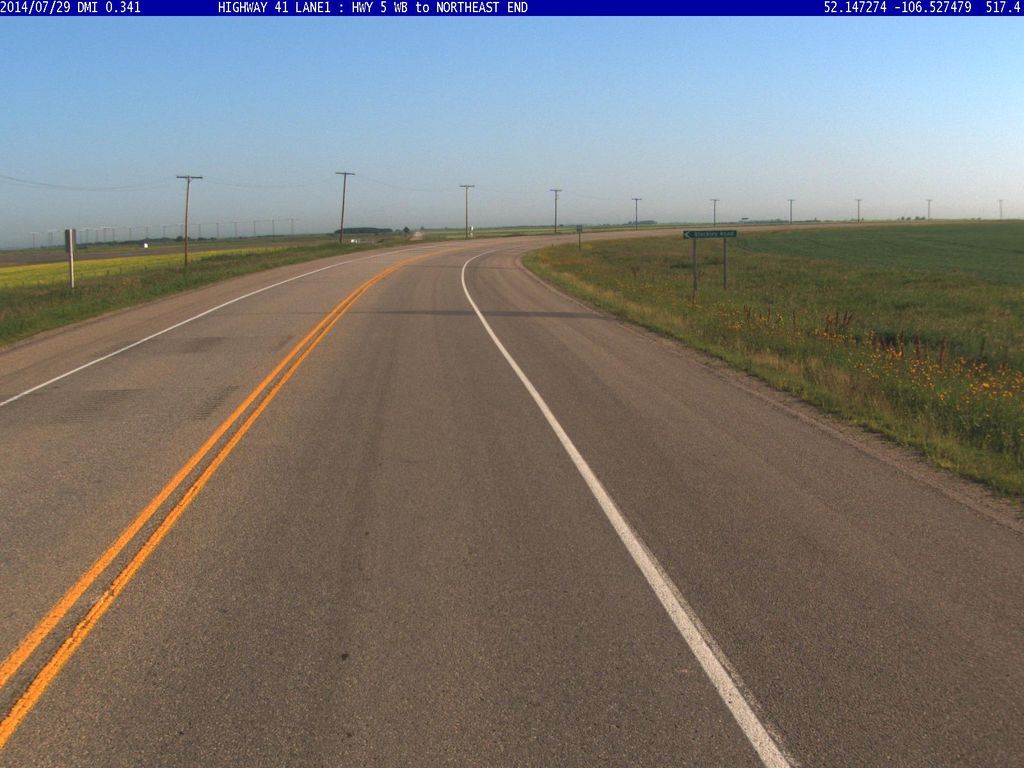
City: saskatoon